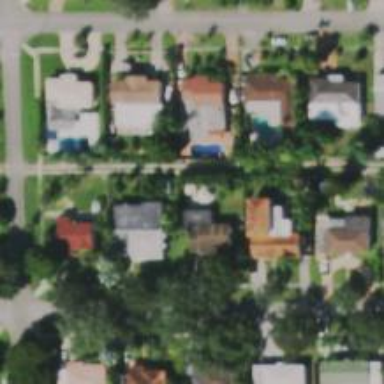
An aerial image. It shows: Alley classified as service road.